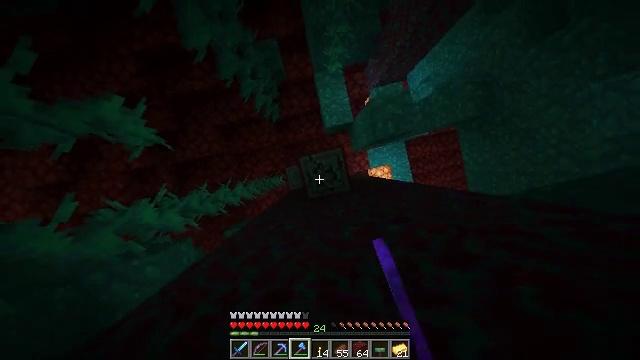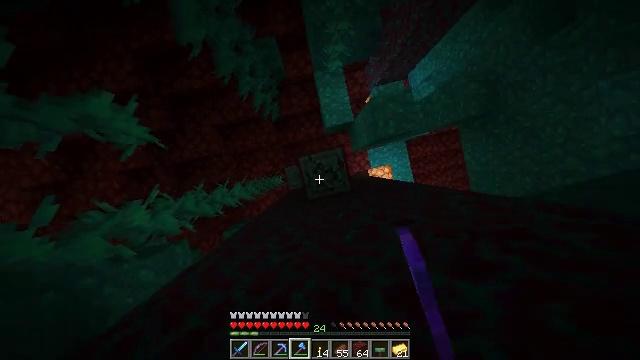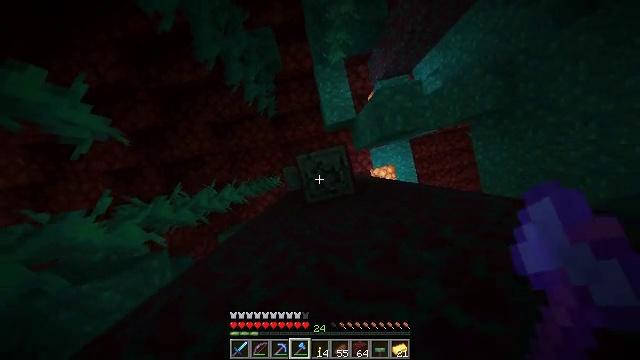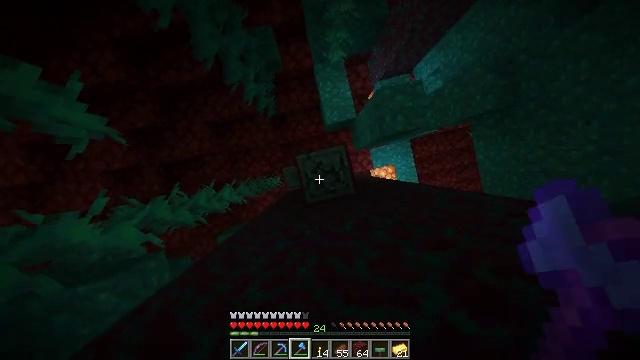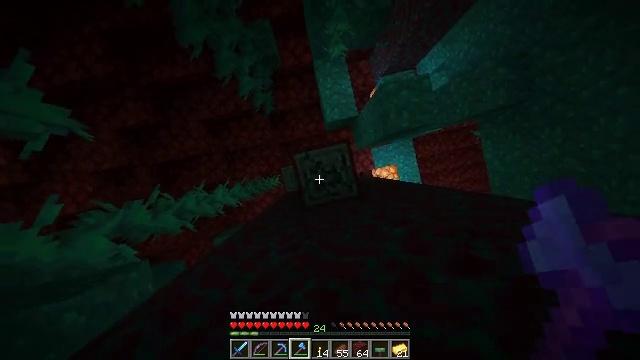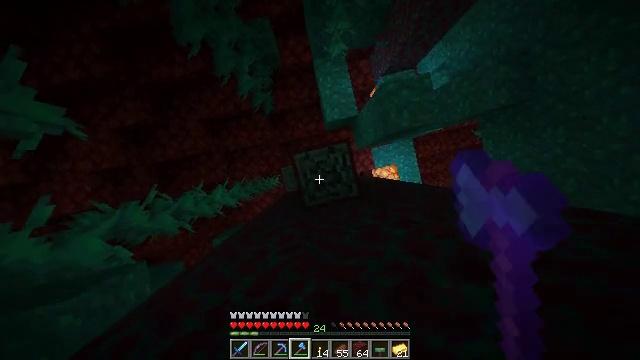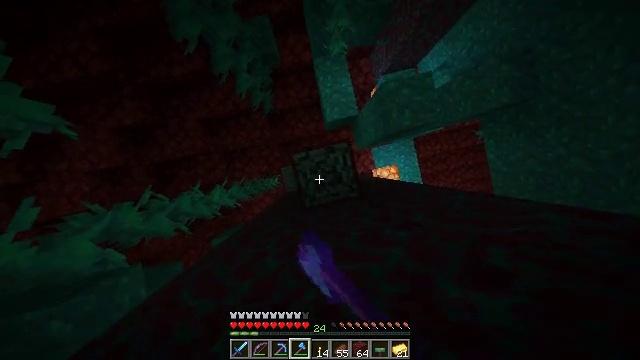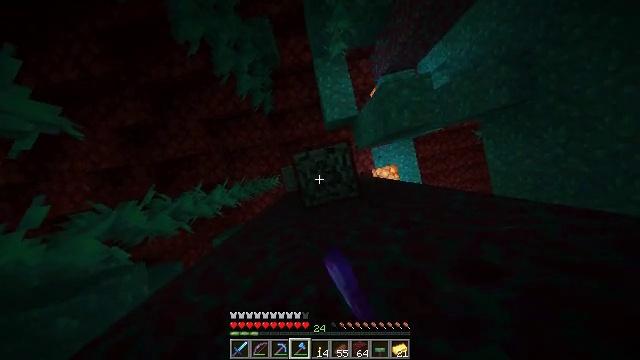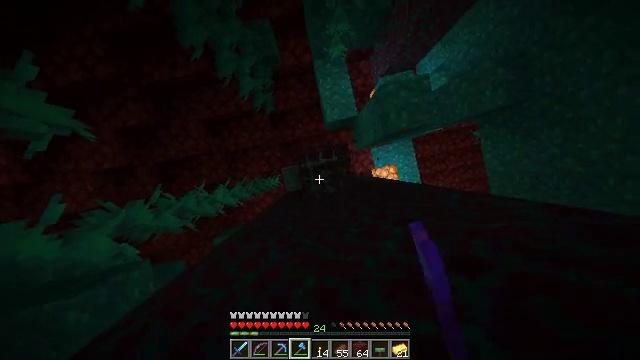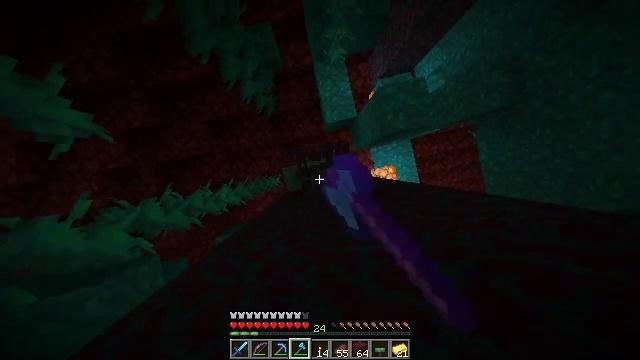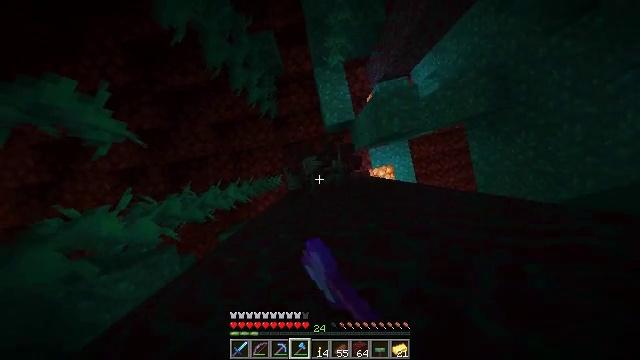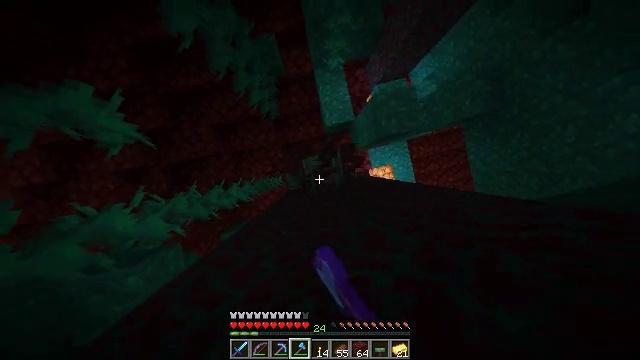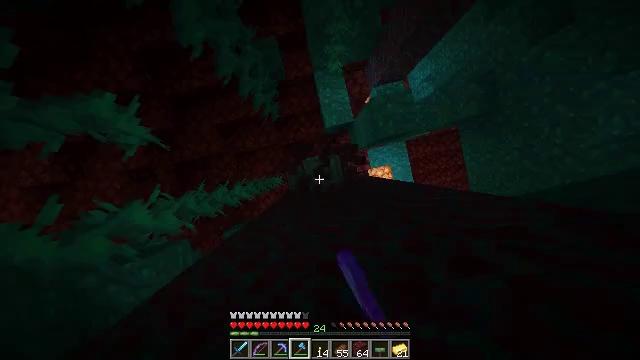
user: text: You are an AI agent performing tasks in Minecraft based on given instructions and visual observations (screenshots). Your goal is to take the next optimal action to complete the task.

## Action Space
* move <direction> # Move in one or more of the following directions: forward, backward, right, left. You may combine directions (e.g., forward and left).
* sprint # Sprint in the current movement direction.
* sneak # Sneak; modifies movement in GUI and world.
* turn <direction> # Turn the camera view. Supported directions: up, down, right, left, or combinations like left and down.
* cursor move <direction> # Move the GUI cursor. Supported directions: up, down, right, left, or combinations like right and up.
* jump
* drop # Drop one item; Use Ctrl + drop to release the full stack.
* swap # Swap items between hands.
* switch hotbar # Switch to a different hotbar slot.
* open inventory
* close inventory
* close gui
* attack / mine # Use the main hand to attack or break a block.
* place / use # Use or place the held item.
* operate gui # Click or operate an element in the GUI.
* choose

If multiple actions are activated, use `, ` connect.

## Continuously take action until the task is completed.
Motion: motion action
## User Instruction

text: Chop down the warped stem from the warped forest.
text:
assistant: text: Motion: attack / mine, jump
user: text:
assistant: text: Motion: attack / mine, jump
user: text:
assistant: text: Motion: attack / mine, jump
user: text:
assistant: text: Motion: attack / mine, jump
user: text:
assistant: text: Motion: attack / mine, jump
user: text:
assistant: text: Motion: attack / mine, jump
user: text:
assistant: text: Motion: attack / mine, jump
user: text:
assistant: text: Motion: attack / mine, jump
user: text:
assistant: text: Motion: attack / mine, jump
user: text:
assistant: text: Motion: attack / mine, jump
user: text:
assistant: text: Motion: attack / mine, jump
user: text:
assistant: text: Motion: attack / mine, jump
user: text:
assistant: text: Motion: attack / mine, jump